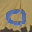
Label: 0